Interaction volume radius: 5 \u00c5
Interaction volume height: 25 \u00c5
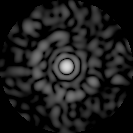
Disorder parameter: 0.8367